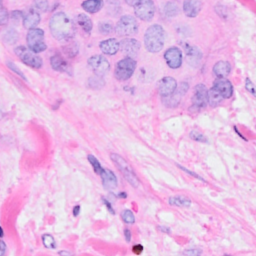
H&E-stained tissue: Breast